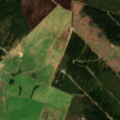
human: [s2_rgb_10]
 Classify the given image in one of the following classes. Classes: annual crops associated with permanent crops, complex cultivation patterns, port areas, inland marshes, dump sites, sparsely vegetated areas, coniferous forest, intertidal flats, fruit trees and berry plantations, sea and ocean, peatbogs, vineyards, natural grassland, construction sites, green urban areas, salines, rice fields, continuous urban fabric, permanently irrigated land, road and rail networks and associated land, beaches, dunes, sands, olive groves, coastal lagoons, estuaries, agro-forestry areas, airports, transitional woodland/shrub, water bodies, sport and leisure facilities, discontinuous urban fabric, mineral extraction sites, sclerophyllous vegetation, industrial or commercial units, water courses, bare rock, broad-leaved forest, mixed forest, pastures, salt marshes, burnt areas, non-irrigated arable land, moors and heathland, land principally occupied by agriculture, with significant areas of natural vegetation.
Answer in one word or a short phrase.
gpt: pastures, coniferous forest, moors and heathland